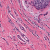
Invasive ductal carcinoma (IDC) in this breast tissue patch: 0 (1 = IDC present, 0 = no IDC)